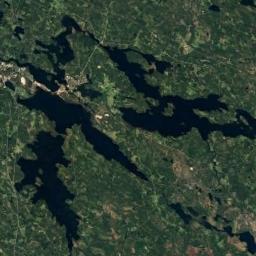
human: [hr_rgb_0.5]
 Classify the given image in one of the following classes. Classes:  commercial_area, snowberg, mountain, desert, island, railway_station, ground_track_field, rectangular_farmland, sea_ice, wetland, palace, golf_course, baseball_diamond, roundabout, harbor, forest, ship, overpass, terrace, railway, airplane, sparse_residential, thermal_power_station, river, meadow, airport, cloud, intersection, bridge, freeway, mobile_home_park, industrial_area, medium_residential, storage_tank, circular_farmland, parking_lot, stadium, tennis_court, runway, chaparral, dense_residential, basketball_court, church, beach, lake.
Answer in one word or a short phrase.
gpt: lake